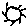
Label: sun